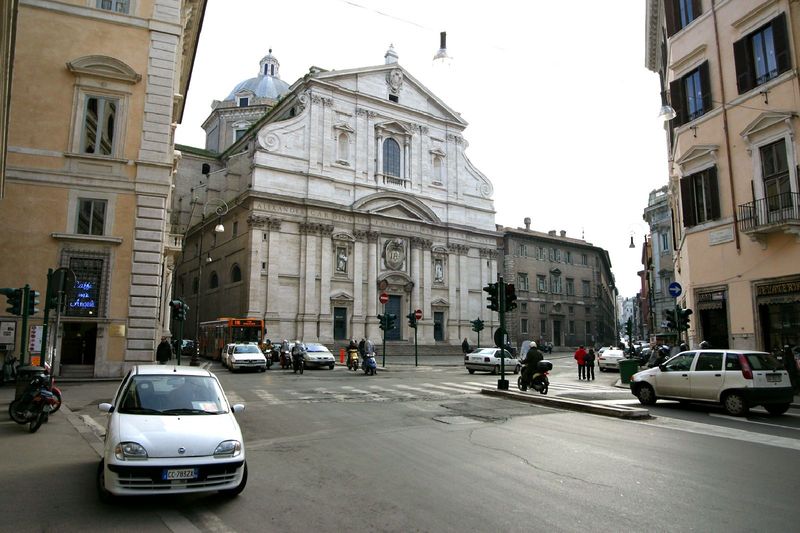
Titel: Fassade von Il Gesù in Rom
Künstler: Giacomo della Porta
Standort: Rom, Il Gesù (EU - I - Latium)
Schlagwörter: himmel, weiß, menschen, stadt, fenster, lampen, laterne, marmor, strasse, säulen, gebäude, barock, kirche, renaissance, balkon, fassade, italien, kuppel, treppe, inschrift, foto, straßen, eingang, nische, türmchen, kreuzung, schilder, reklame, rom, portal, obergaden, verkehr, volute, schnecken, autos, tonnengewölbe, palladio, ampel, ampeln, verkehrsinsel, bus, zebrastreifen, moped